Current action and preconditions to check: trajectory_clear

Your task: For each precondition in the list above, predict whether it will hold at this action.

Consider the current scene as observed from the mobile robot's camera, and analyze the predicted future states of all dynamic agents (e.g., people, animals, vehicles, or any moving entities) within the NEXT SECOND.

IMPORTANT: Only answer "very likely" if you are absolutely certain—based on strong, clear evidence—that a dynamic agent will violate the precondition in the predicted future state. Do NOT answer "very likely" for unlikely, ambiguous, or low-probability risks.

Ask yourself for each precondition: Is there a high probability, with clear and convincing evidence, that the predicted future states of any dynamic agent will interfere with the predicted future state of the currently executing action within the NEXT SECOND, causing that precondition to fail?

Assess the risk level based on these predictions. Use "likely" or "very likely" if motions create a clear risk of interference.

Use "neutral" or "improbable" if agents are nearby but their predicted paths are clearly diverging or non-conflicting.

Failure Risk Categories: "very improbable", "improbable", "neutral", "likely", "very likely"

Answer Format: Output ONLY the probability_of_failure value from these categories: "very improbable", "improbable", "neutral", "likely", "very likely"

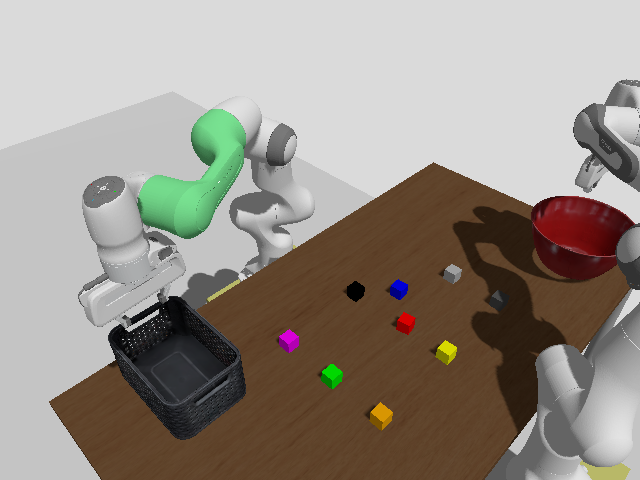

Answer: very improbable